Question: How to do this kind of events
when I pressed the Preferences Button I need to change only the background color of the arrow.

what I did is when I put
'android:background="@null"' for TextView is not working showing the whole view with blue color background.
'''
<LinearLayout
android:layout_width="wrap_content"
android:layout_height="match_parent"
android:layout_centerVertical="true"
android:background="@drawable/btn_selector"
android:clickable="true" >
<ImageView
android:id="@+id/back_arrow"
android:layout_width="wrap_content"
android:layout_height="match_parent"
android:src="@drawable/ic_ab_back_holo_dark" />
<TextView
android:id="@+id/settings_title"
android:layout_width="wrap_content"
android:layout_height="match_parent"
android:layout_marginLeft="10dp"
android:background="@null"
android:layout_toRightOf="@id/back_arrow"
android:gravity="center_vertical"
android:text="@string/settings_title"
android:textColor="@color/white"
android:textSize="22sp" />
</LinearLayout>
'''
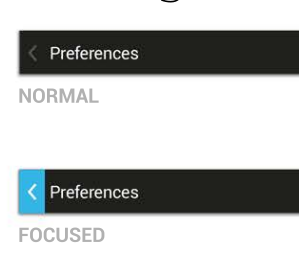
Answer: Just set the textview normally, black background (#000000) and have an imageButton set the src as a drawable selector:
'''
<ImageButton android:id="@+id/imageButton" android:layout_width="fill_parent"
android:layout_height="wrap_content" android:background="@null" android:gravity="center_horizontal"
android:paddingLeft="50dp" android:paddingTop="25dp" android:src="@drawable/button_selector"/>
'''
selector:
'''
<?xml version="1.0" encoding="utf-8"?>
<selector xmlns:android="http://schemas.android.com/apk/res/android">
<item android:state_pressed="true"
android:drawable="@drawable/button_pressed"/>
<item android:state_pressed="false"
android:drawable="@drawable/button_rested"/>
<item android:state_enabled="false"
android:drawable="@drawable/button_disabled"/>
</selector>
'''